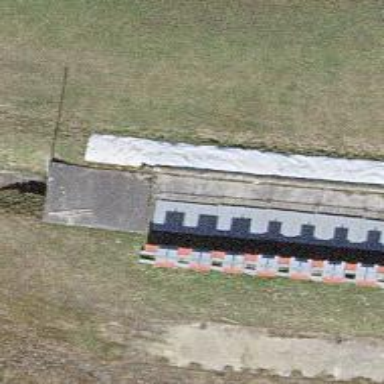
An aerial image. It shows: Retaining wall.